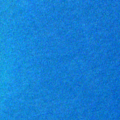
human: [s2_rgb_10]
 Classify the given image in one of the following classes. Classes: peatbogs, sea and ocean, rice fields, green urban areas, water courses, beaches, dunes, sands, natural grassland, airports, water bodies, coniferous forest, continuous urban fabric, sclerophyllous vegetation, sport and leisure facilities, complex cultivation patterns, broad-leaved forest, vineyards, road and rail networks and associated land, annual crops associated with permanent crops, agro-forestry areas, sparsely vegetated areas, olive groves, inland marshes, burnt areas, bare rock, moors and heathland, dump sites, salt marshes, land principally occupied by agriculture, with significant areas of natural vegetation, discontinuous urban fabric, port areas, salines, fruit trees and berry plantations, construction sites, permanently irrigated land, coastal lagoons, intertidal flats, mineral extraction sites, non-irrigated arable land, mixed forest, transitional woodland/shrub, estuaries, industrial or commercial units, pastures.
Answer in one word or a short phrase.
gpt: sea and ocean